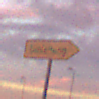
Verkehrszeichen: UmleitungswegweiserRechtsweisend
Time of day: SunriseSunset
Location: Outdoor (Urban)
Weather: PartlyCloudy
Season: NotSpecified
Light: Natural